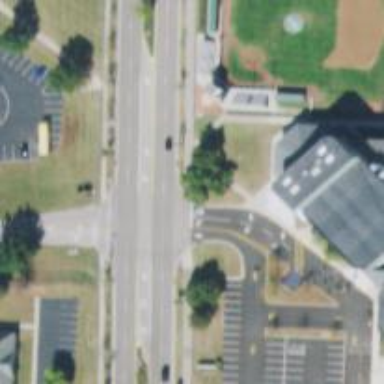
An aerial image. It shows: Unmarked crossing on the road.